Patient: sex M, age 71
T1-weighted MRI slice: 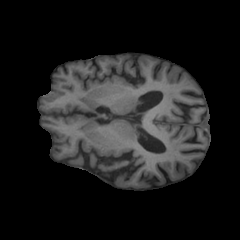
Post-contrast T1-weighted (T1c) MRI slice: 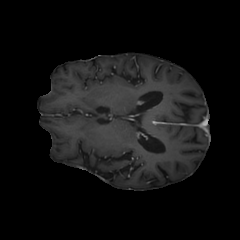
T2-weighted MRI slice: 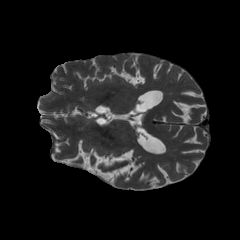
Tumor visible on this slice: no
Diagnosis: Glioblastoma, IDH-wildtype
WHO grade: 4